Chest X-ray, AP view. Patient: 56 years old, sex M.
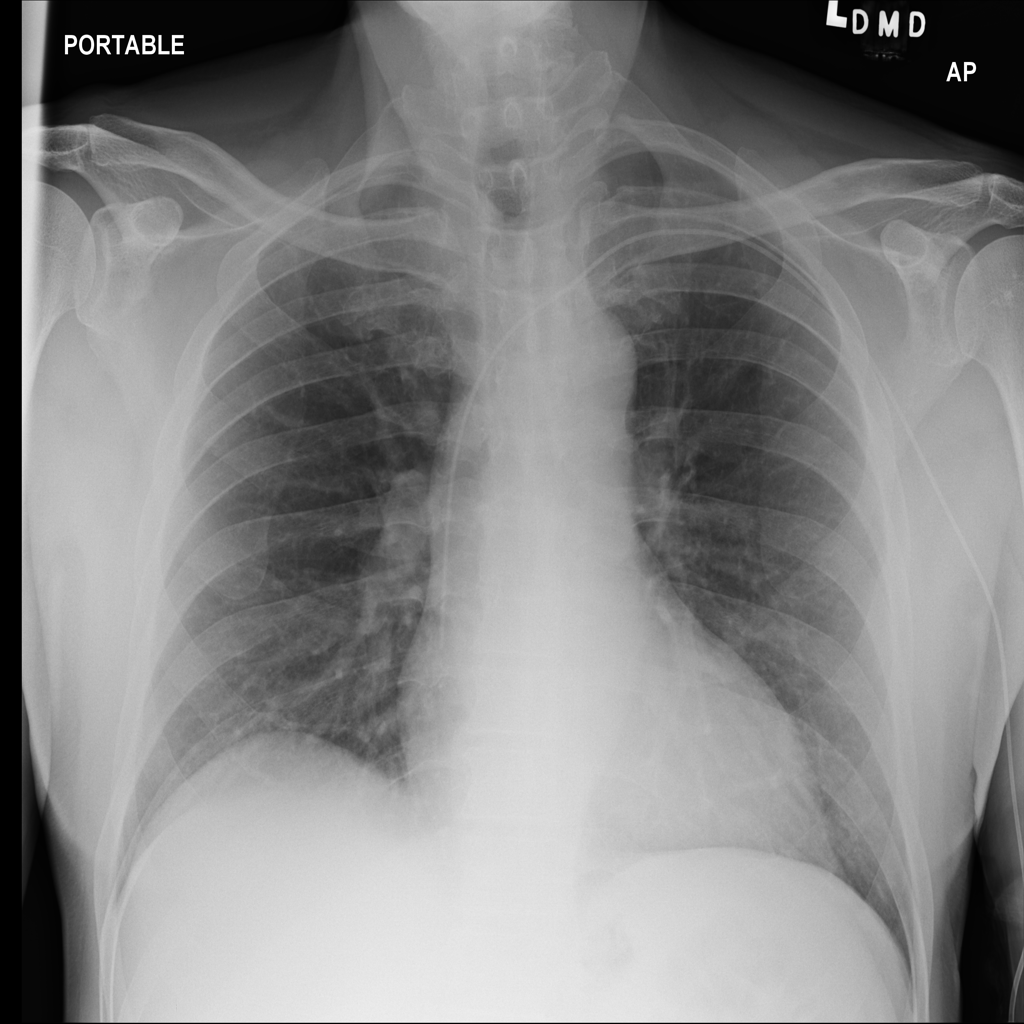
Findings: No Finding